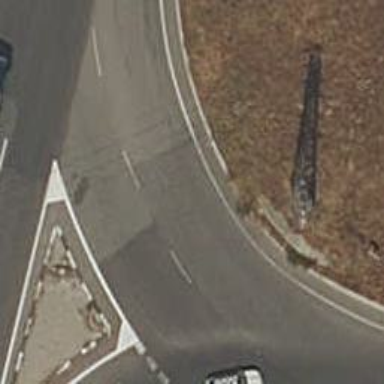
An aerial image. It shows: Asphalt road that is secondary route leading to roundabout.